Question: It is a simple html code,when i open it in firefox,no alignment between the input lines.
'''
<!DOCTYPE html>
<html>
<body>
<form action="">
First name(xing): <input type="text" name="firstname"><br>
Last name(min): <input type="text" name="lastname">
</form>
<p><b>Note:</b> The form itself is not visible. Also note that the default width of a text field is 20 characters.</p>
</body>
</html>
'''
How can i make alignment in the form?

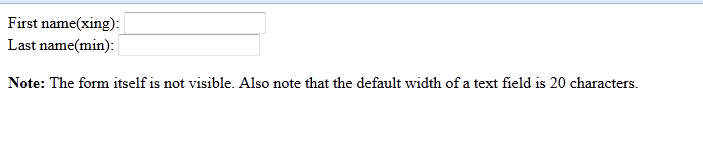
Answer: Try putting the text before the form input in a span tag and styling it:
'''
<span style="display:inline-block; width:125px">First name(xing): </span>
<input type="text" name="firstname">
<br>
<span style="display:inline-block; width:125px"> Last name(min): </span>
<input type="text" name="lastname">
'''
Note: you can only use the width attribute if you use the style "display:inline-block".
Another method of doing this is:
'''
<input type="text" name="fname" placeholder="First name(xing)"><br>
<input type="text" name="lname" placeholder="Last name(min)"><br>
'''
This is HTML5 placeholder property.